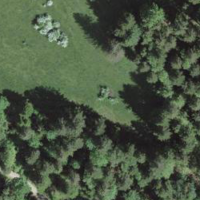
EUNIS habitat code: 44
Species observed at this site:
Vincetoxicum hirundinaria